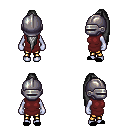
a pixel art fantasy rpg character, female body template, dark elf, purple skin, maroon tunic, gold greaves, gray extra-long topknot hairstyle, metal helm, black slippers, four views (front, back, left, right), 2x2 character sprite sheet, small pixel art, hard edges, no anti-aliasing